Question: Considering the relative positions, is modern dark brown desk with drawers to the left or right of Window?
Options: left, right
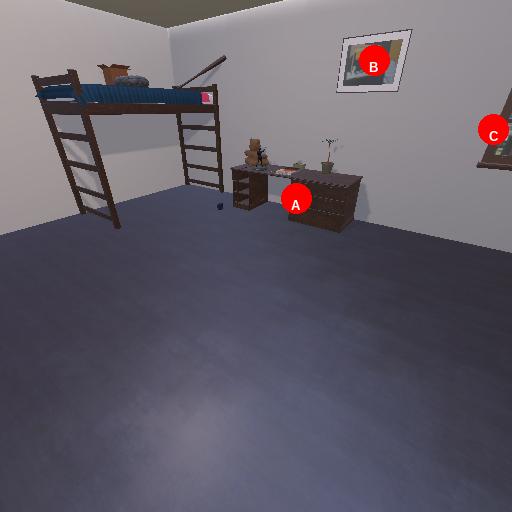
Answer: left